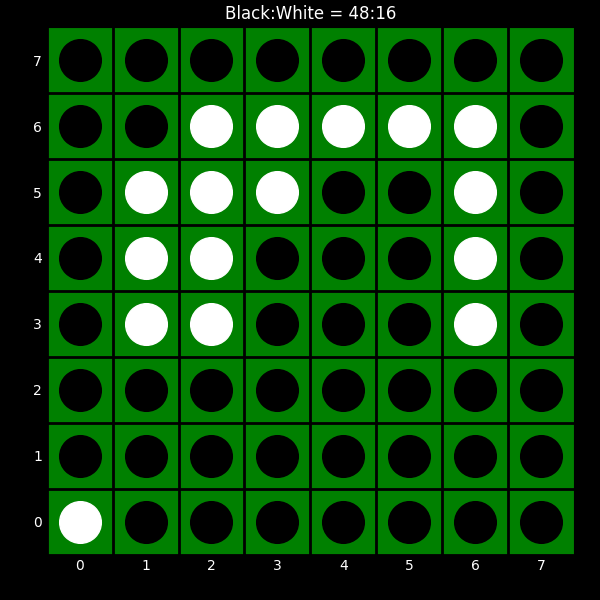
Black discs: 48
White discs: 16